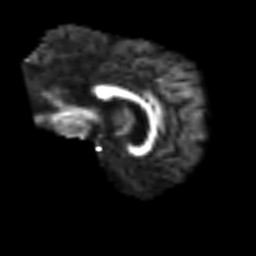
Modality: FA
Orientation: sagittal
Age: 75
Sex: female
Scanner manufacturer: siemens
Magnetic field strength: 3 T
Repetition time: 3.2 s
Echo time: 0.081 s